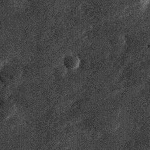
Label: no_change